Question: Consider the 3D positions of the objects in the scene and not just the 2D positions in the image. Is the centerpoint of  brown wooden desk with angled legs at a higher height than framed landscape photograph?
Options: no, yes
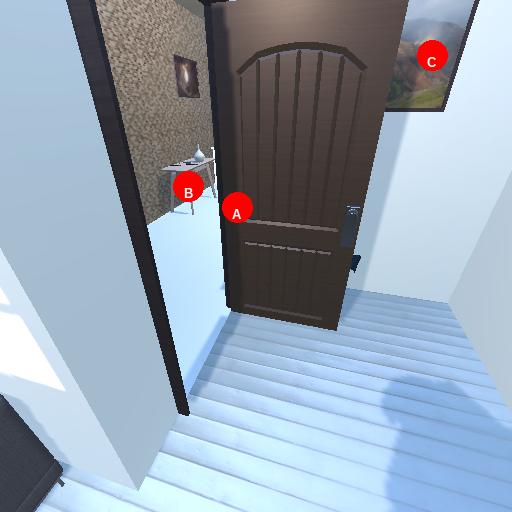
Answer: no